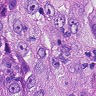
Metastatic tissue present: yes